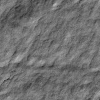
Atmospheric dust classification: not_dusty